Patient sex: M
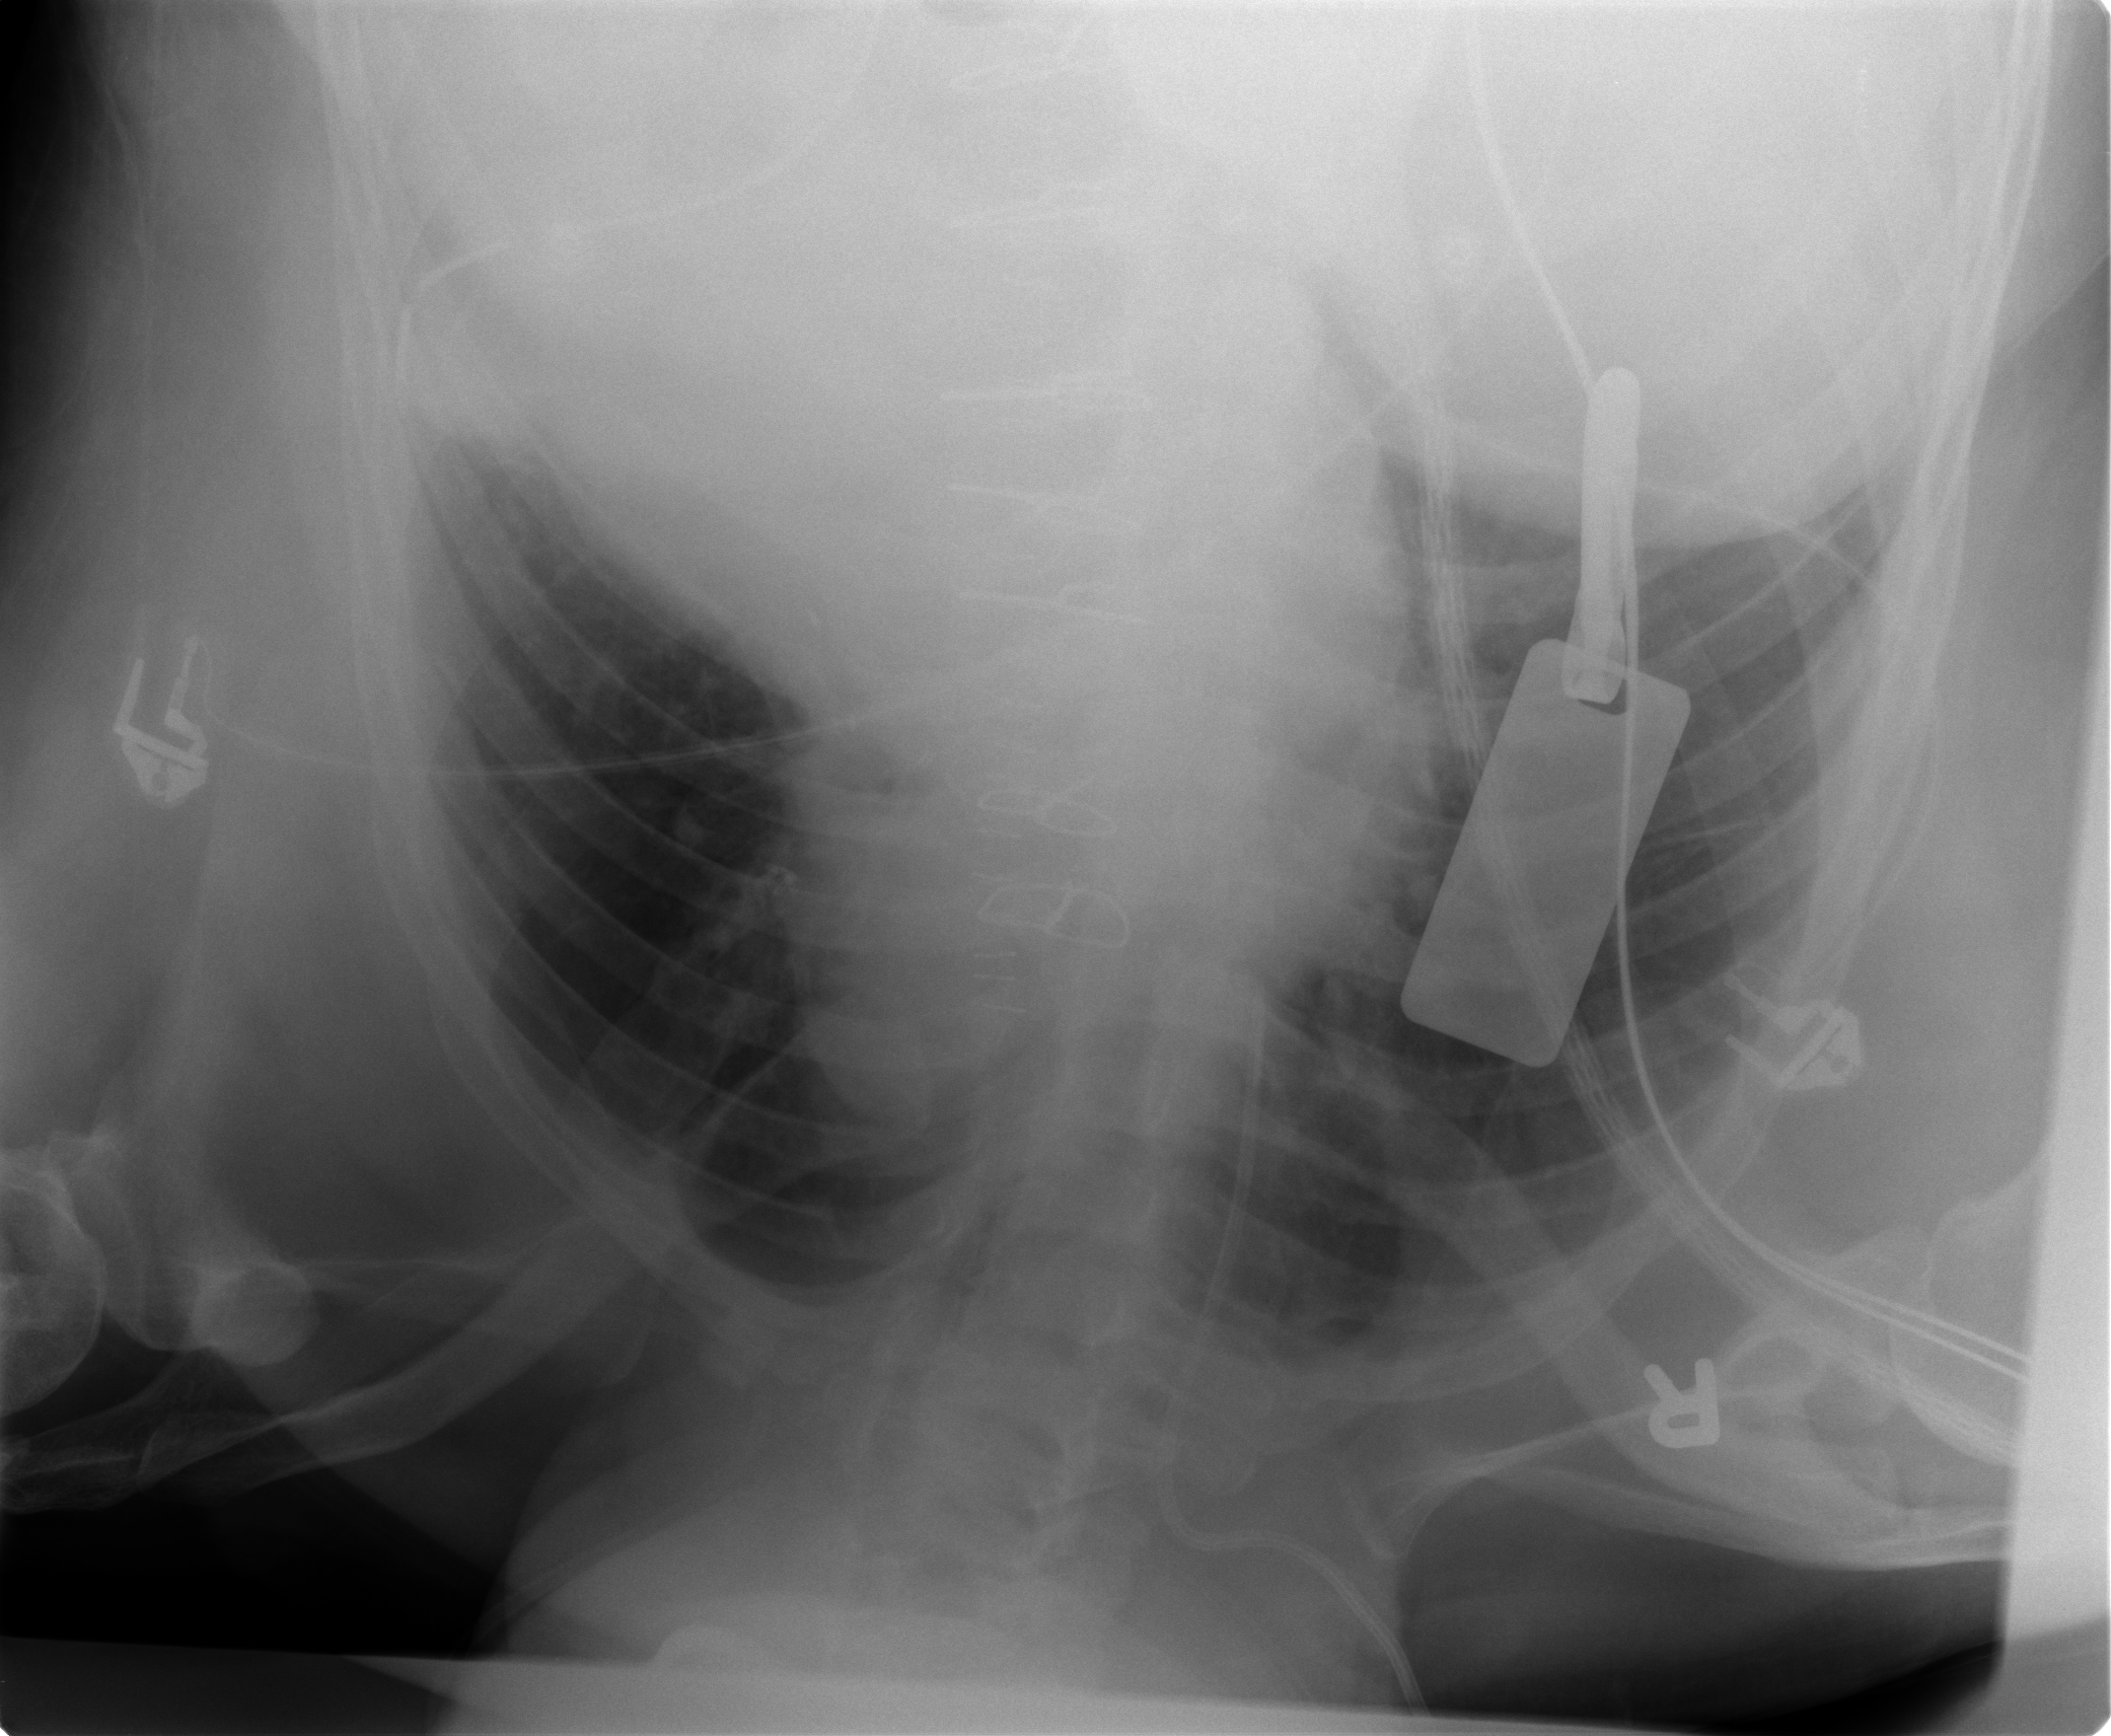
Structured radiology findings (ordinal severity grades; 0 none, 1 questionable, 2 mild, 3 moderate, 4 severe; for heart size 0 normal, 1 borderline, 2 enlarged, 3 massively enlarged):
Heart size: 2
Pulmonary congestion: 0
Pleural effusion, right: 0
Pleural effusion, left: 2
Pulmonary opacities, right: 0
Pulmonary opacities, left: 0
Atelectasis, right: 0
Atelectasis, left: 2